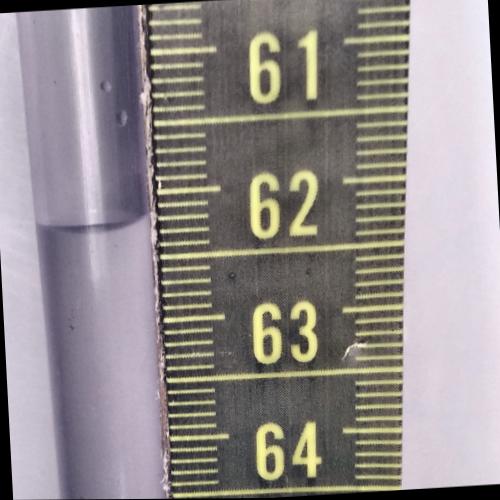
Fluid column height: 62.2 cm